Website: home-depot
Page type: payment
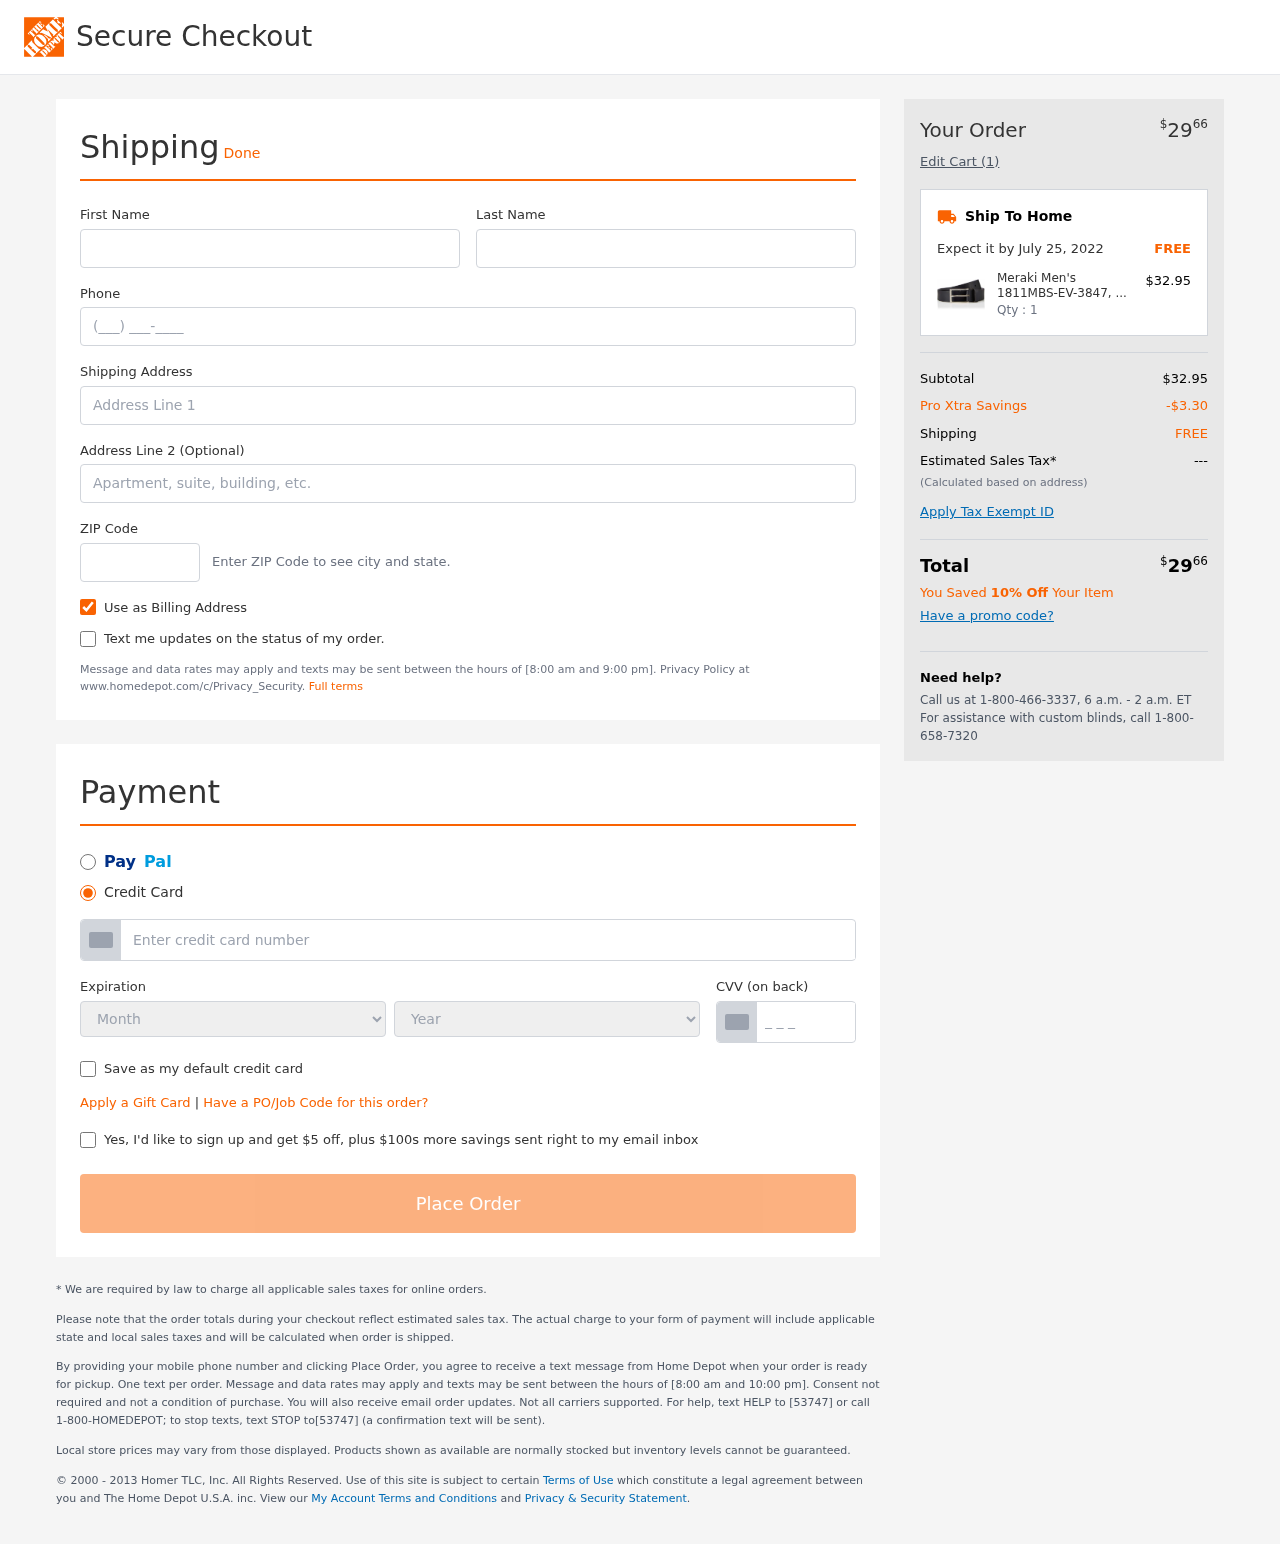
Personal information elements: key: PII_CARD_CVV
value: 782
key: PII_CARD_EXPIRY_MONTH
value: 08
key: PII_CARD_EXPIRY_YEAR
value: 28
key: PII_CARD_NUMBER
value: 2720 6361 8266 6046
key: PII_FIRSTNAME
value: Elizabeth
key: PII_LASTNAME
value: Hudson
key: PII_PHONE
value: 3859152382
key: PII_POSTCODE
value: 78646
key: PII_STREET
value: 941 Nguyen Ferry Apt. 605
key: PII_STREET2
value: Apt. 320
Product elements: key: PRODUCT1_NAME
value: Meraki Men's 1811MBS-EV-3847, Black), X-Large (Size:XL)
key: PRODUCT1_PRICE
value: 32.95
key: PRODUCT1_QUANTITY
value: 1
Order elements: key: ORDER_TOTAL
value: $2966
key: ORDER_NUM_ITEMS
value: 1
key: ORDER_DELIVERY_DATE
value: July 25, 2022
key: ORDER_SUBTOTAL
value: $32.95
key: ORDER_DISCOUNT
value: -$3.30
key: ORDER_SHIPPING_COST
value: FREE